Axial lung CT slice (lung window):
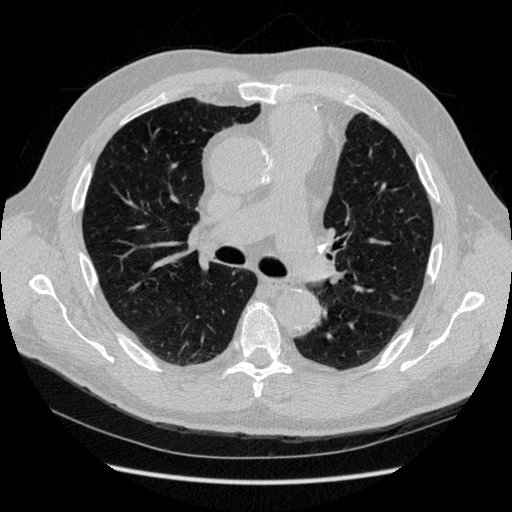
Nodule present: no